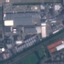
Label: Industrial